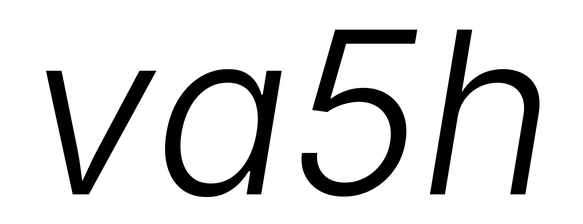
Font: Inter-Italic_Light_Italic